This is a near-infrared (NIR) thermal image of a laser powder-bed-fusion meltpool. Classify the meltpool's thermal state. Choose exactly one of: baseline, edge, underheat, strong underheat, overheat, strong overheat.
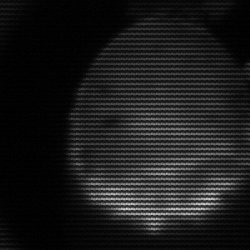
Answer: edge